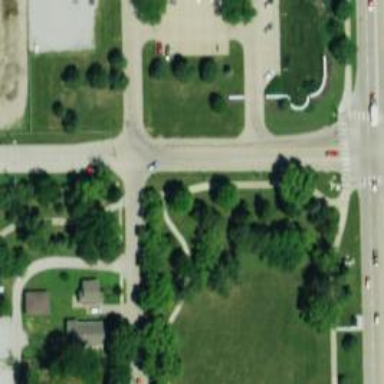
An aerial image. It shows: Residential road.